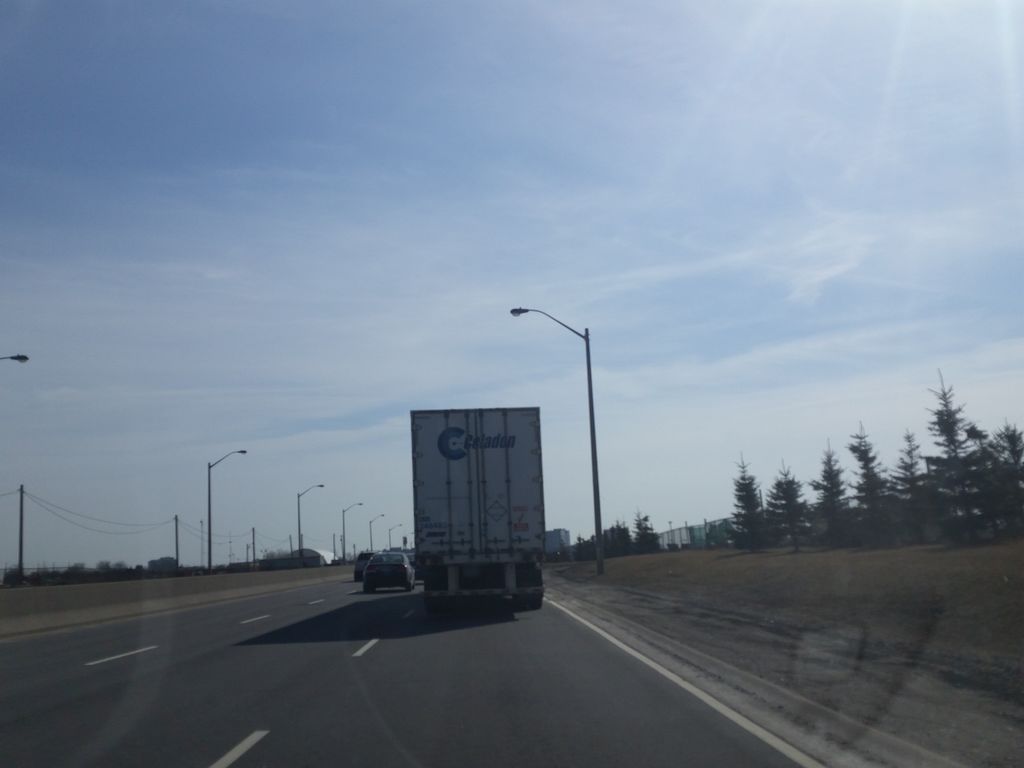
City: toronto